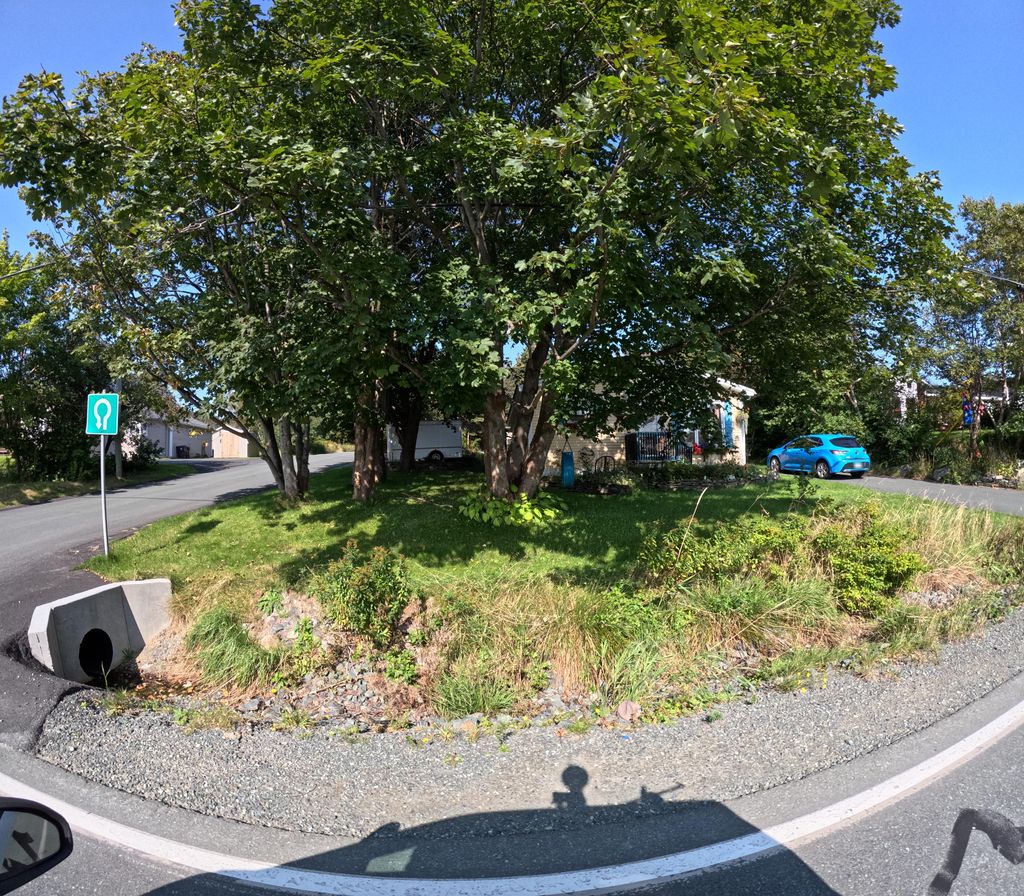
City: st_johns